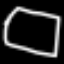
Label: square